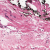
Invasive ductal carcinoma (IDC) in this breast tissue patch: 0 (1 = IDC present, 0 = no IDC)